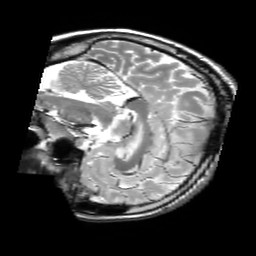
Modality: T2w
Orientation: sagittal
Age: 23
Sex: female
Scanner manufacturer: philips
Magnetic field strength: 3 T
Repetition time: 3 s
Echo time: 0.08 s